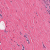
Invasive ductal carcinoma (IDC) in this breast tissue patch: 0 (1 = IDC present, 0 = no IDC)